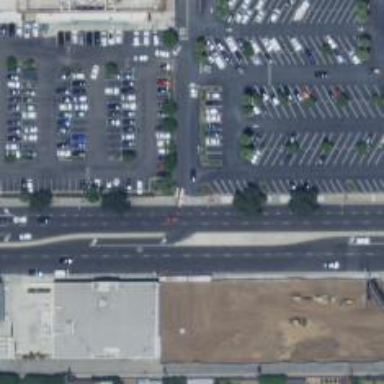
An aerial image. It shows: Asphalt road with primary link designation.